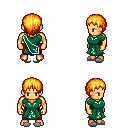
a pixel art fantasy rpg character, male body template, human, tanned skin, sash dress, red pants, light blonde plain hairstyle, white slippers, four views (front, back, left, right), 2x2 character sprite sheet, small pixel art, hard edges, no anti-aliasing